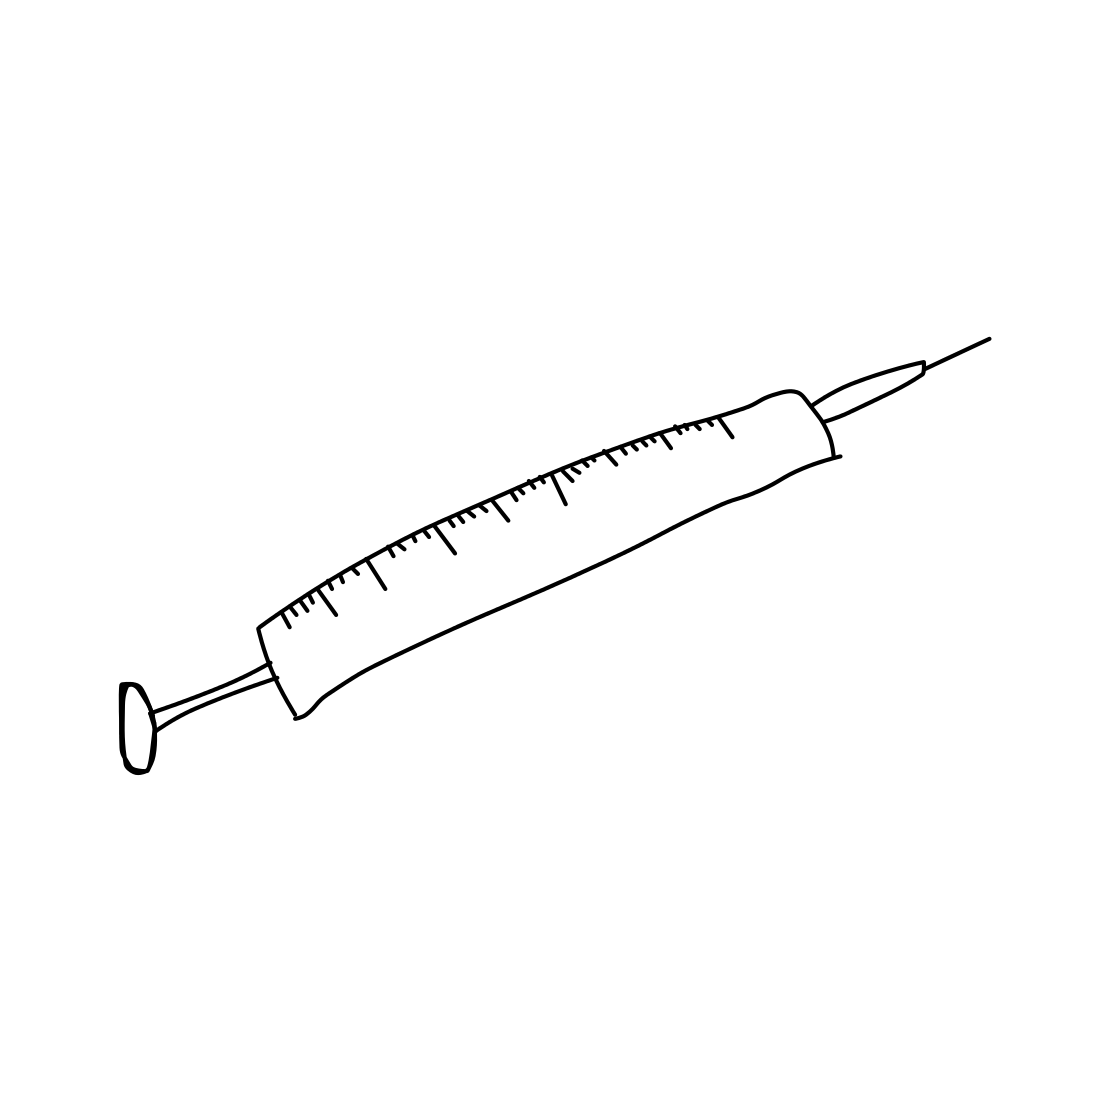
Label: syringe